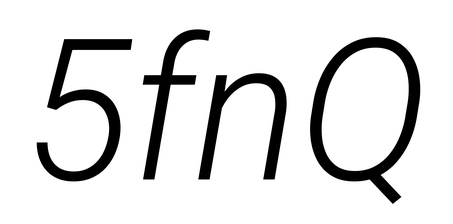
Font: Roboto-Italic_Light_Italic